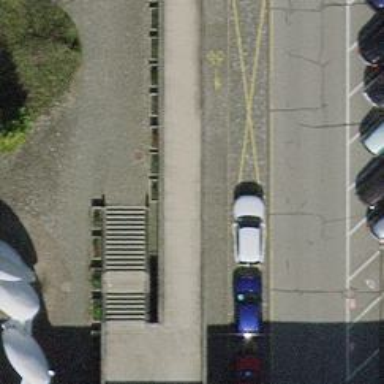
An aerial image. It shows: Two-tier bicycle parking area.